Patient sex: M
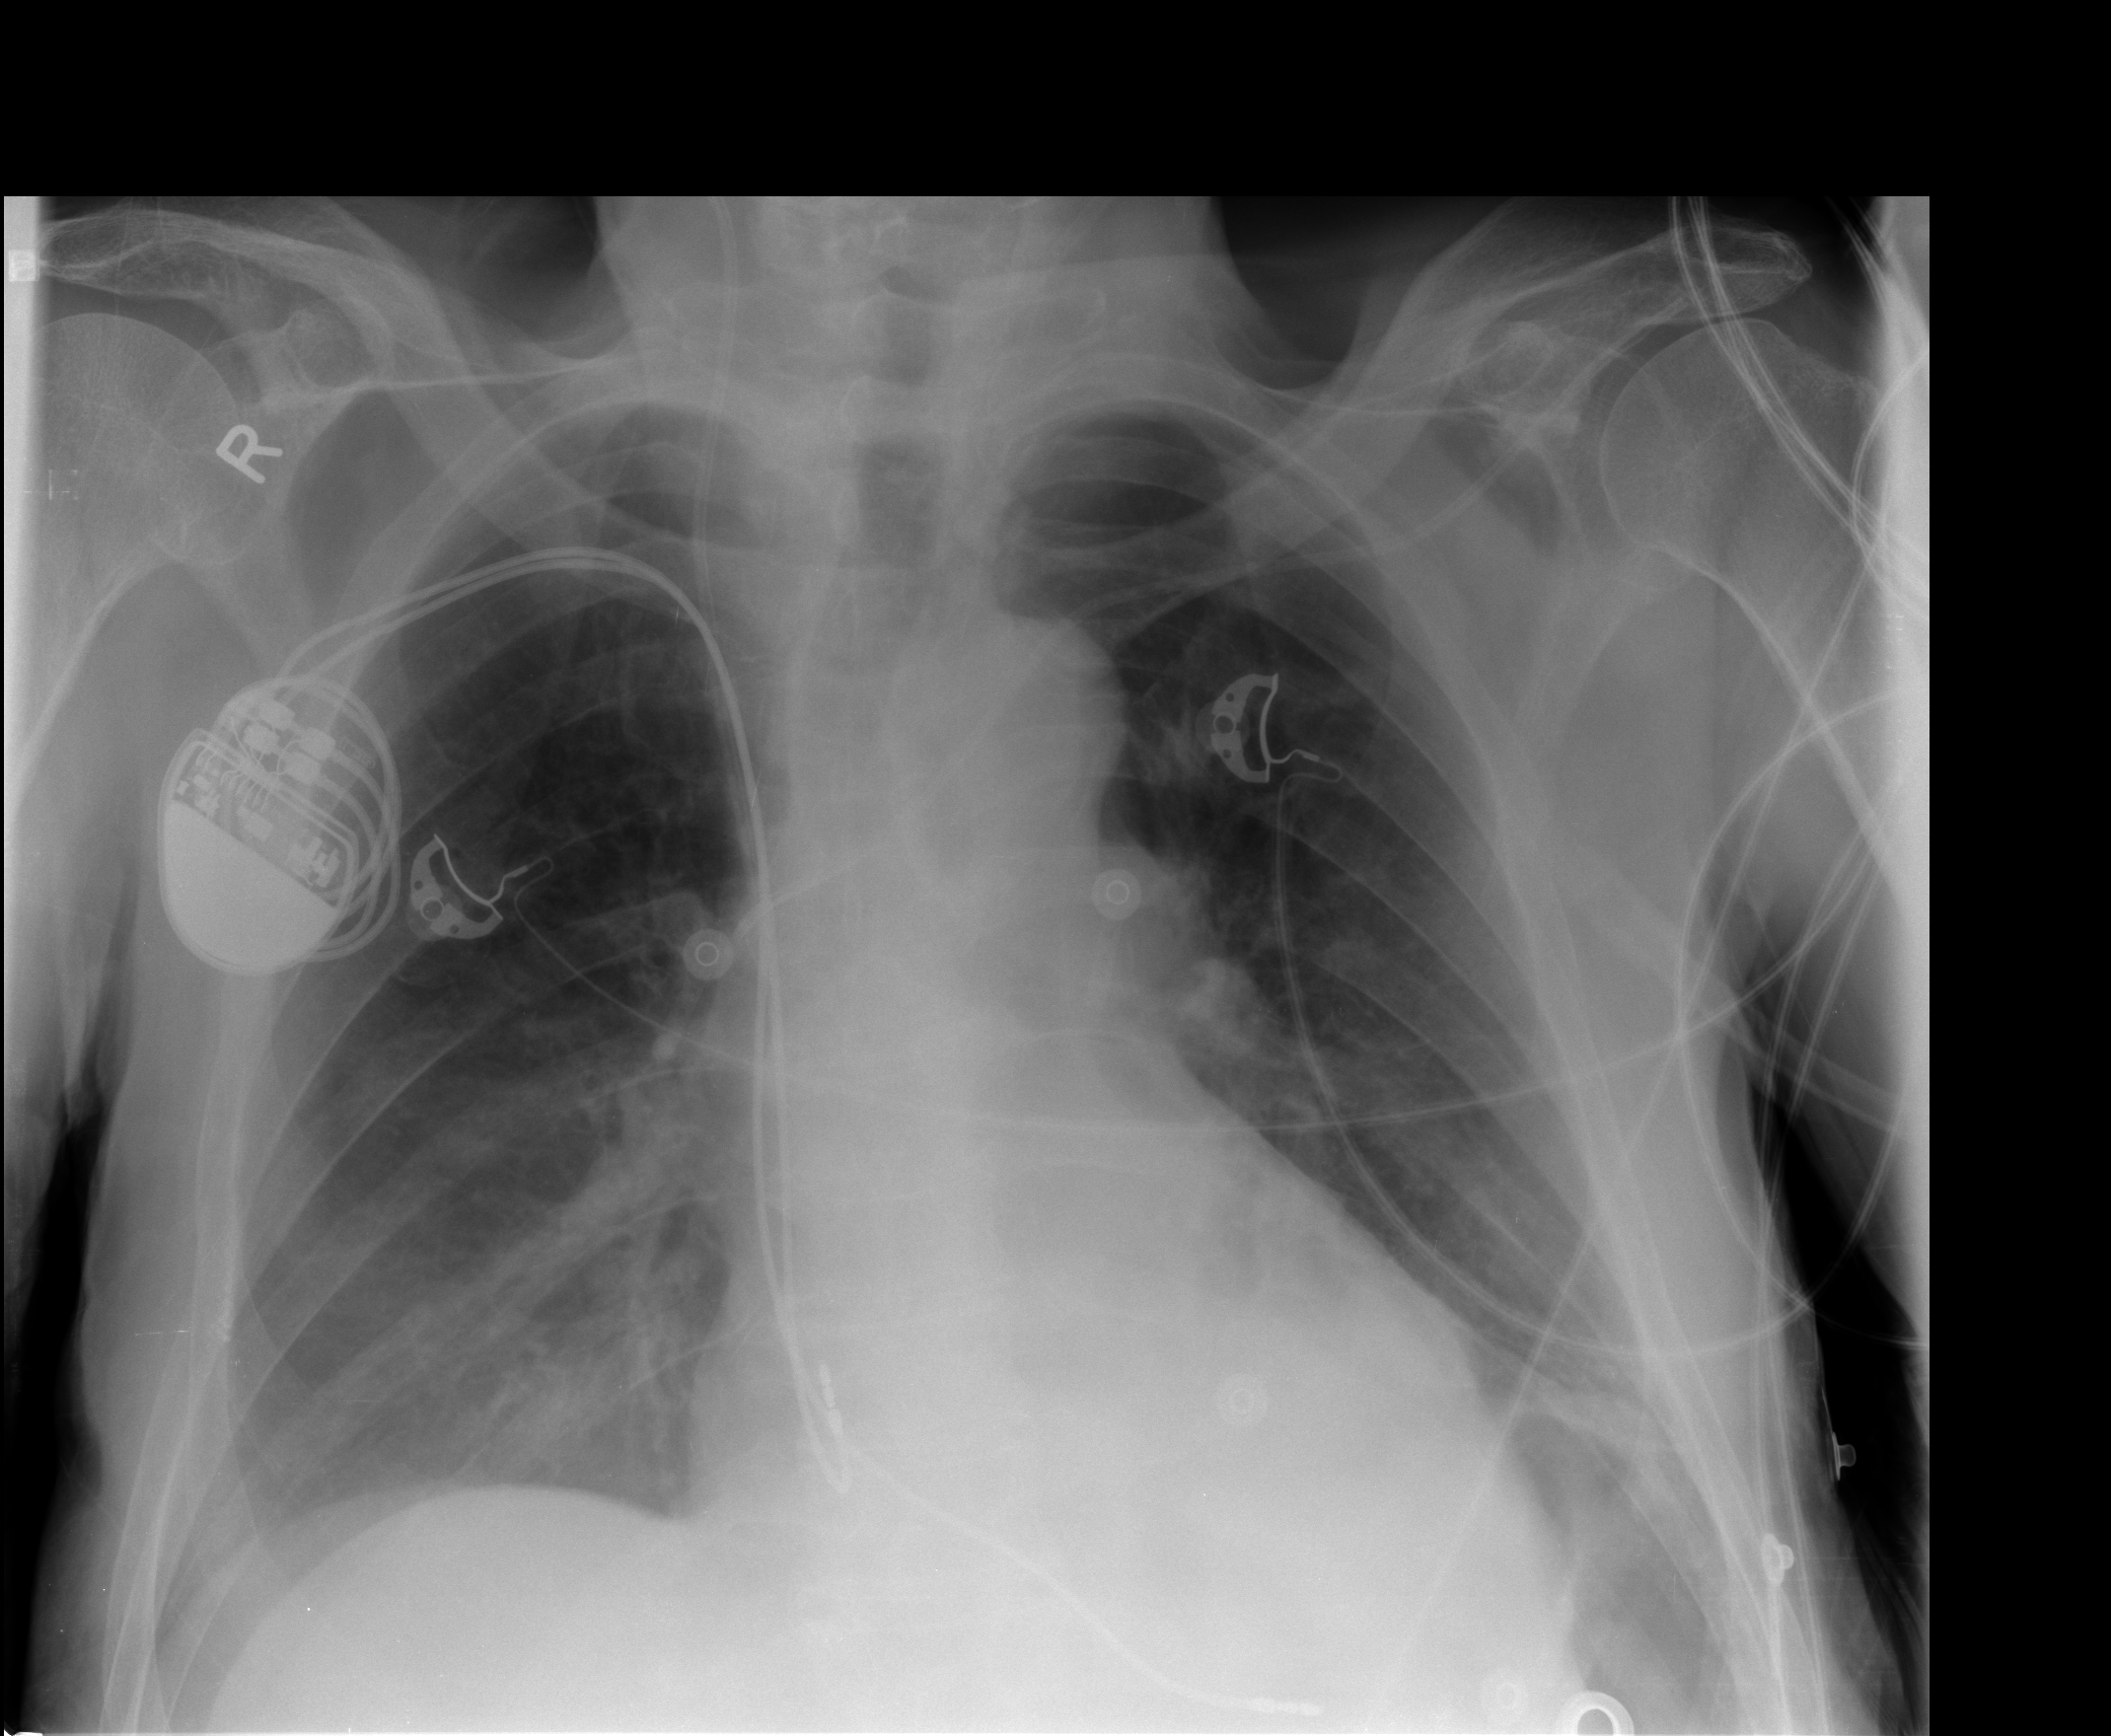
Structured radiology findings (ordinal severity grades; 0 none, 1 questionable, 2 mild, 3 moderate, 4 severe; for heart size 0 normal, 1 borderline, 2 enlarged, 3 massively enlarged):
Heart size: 1
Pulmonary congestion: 1
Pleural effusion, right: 0
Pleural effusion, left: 1
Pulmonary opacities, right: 0
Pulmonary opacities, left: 0
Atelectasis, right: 2
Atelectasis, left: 2